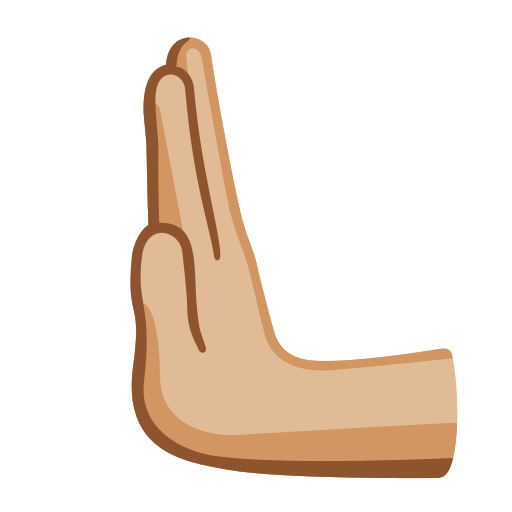
Emoji: 🫷🏼